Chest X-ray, AP view. Patient: 40 years old, sex M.
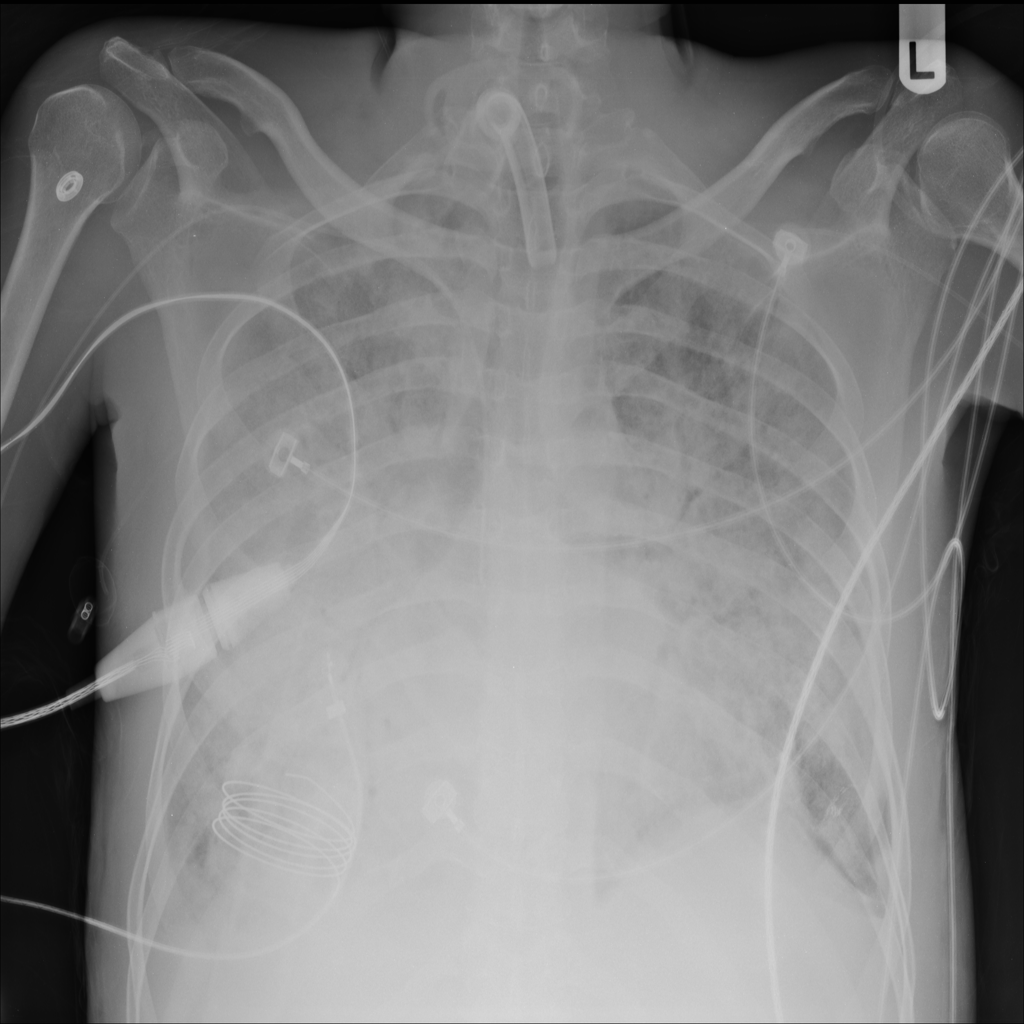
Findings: Infiltration